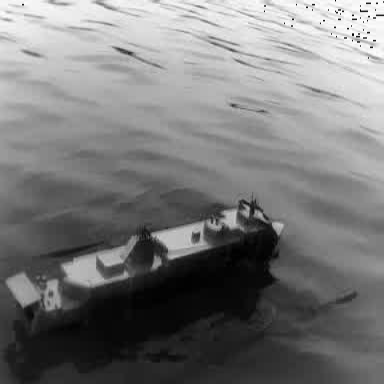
There is a container_ship in the infrared image.